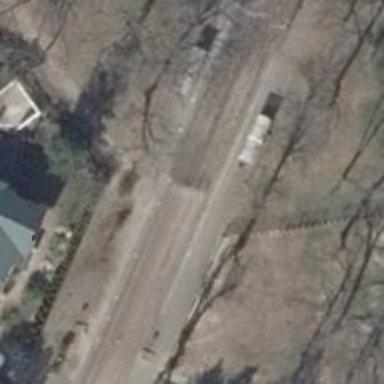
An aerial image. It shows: Tram crossing on the railway.